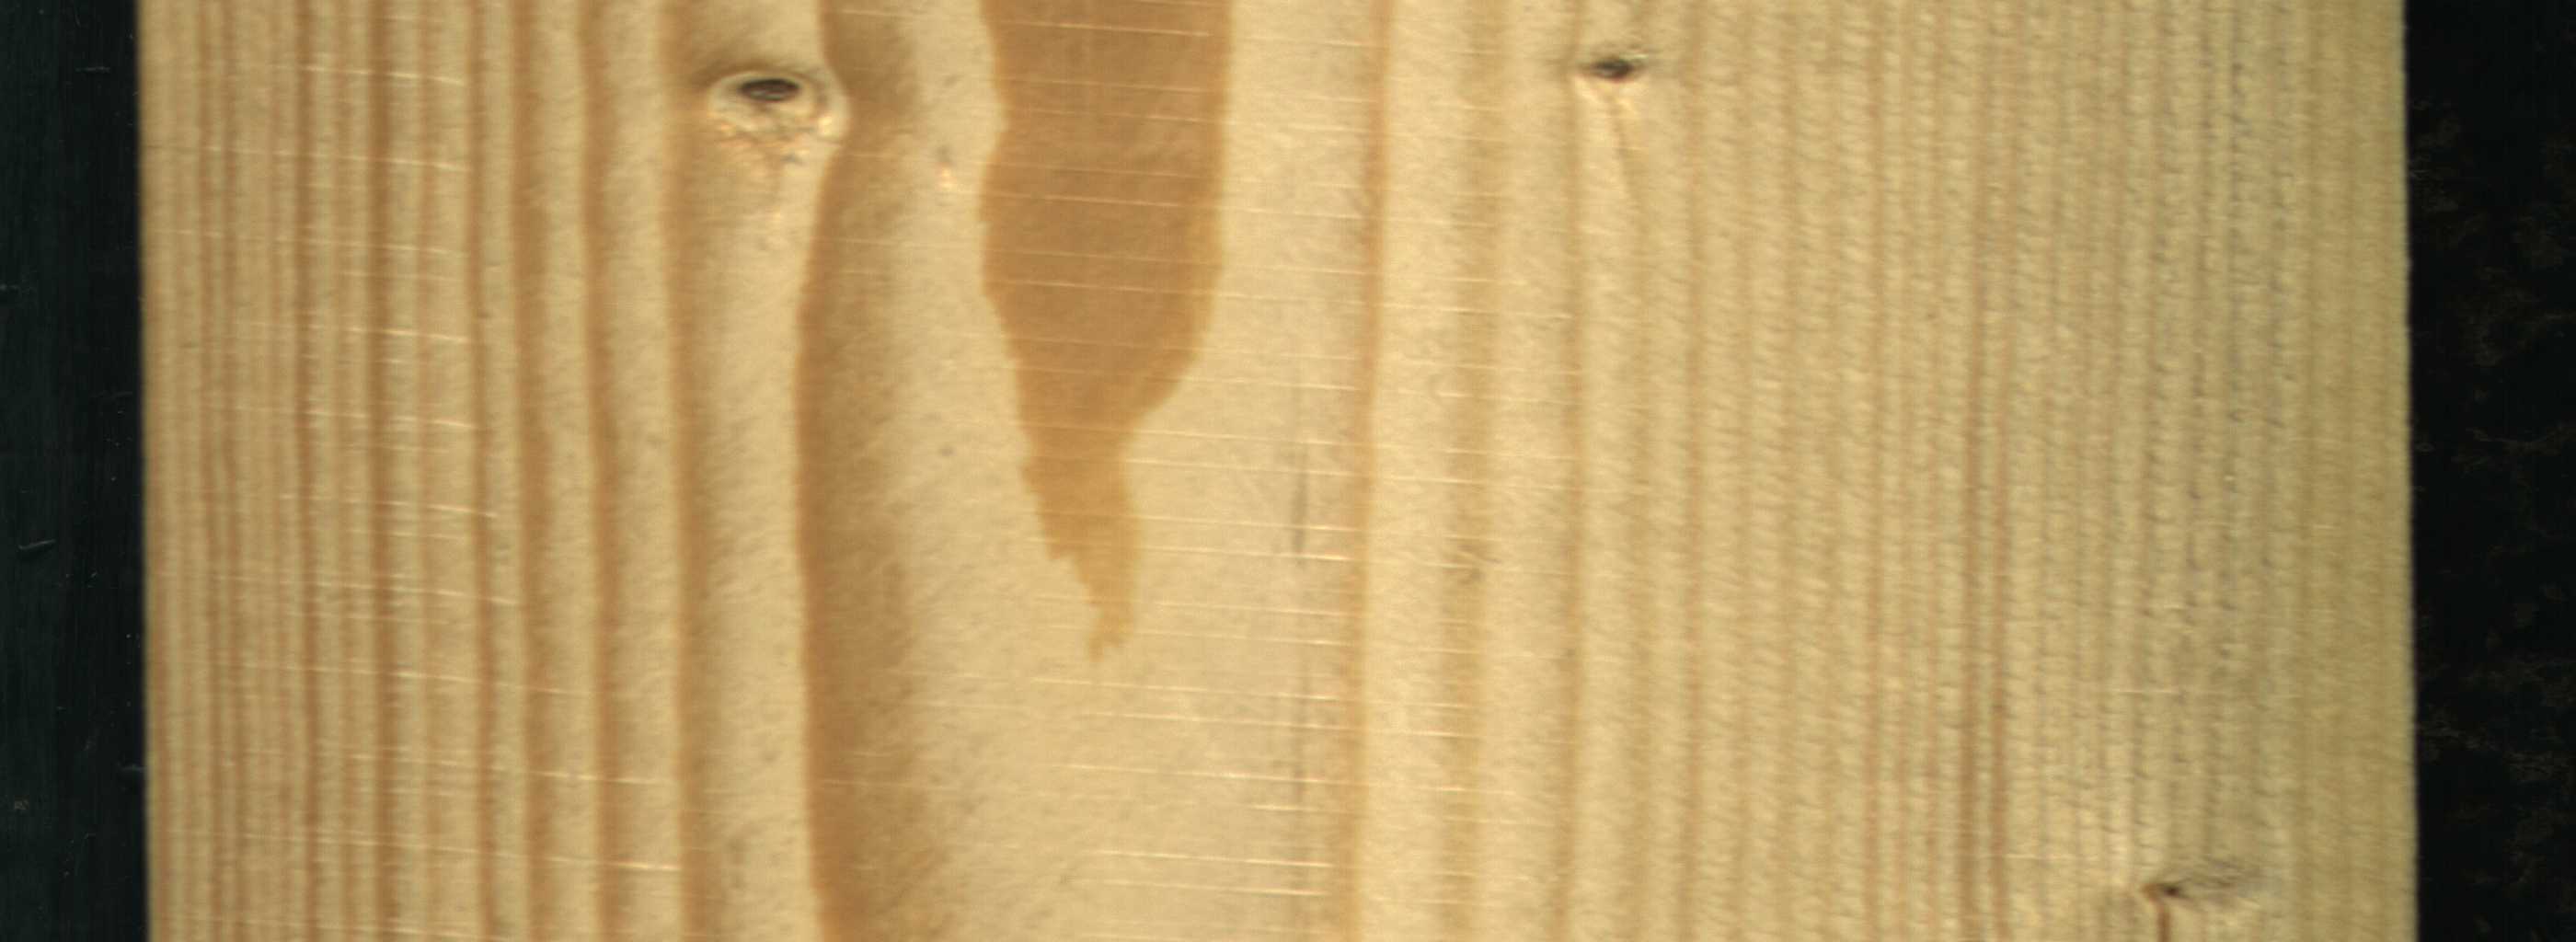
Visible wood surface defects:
Quartzity
Live_Knot
Live_Knot
Live_Knot